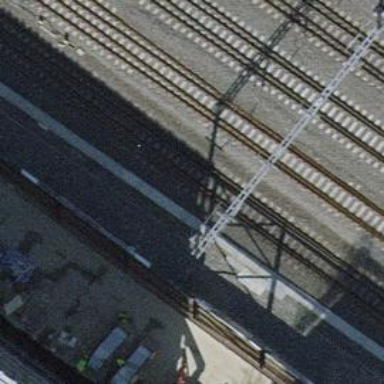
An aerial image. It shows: Single railway track with electrified contact line.